Interaction volume radius: 5 \u00c5
Interaction volume height: 15 \u00c5
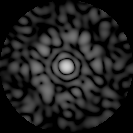
Disorder parameter: 0.7842